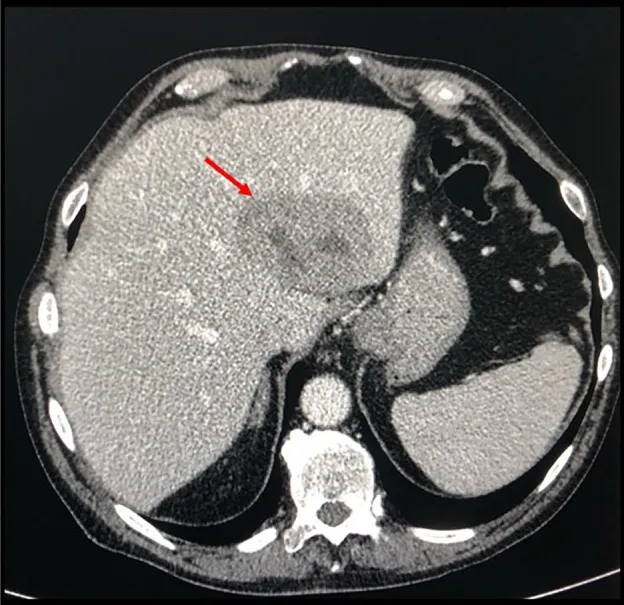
Basal axial CT scan evaluation, showing a hypodense and partially colliquated liver lesion at segments II-III (arrow).
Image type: radiology (ct)